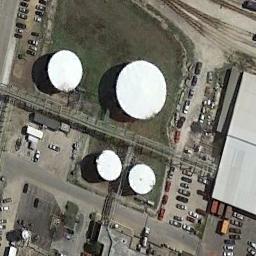
Label: storage tanks